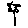
Label: flower